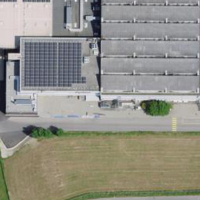
EUNIS habitat code: 55
Species observed at this site:
Allium ursinum